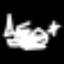
Label: pants